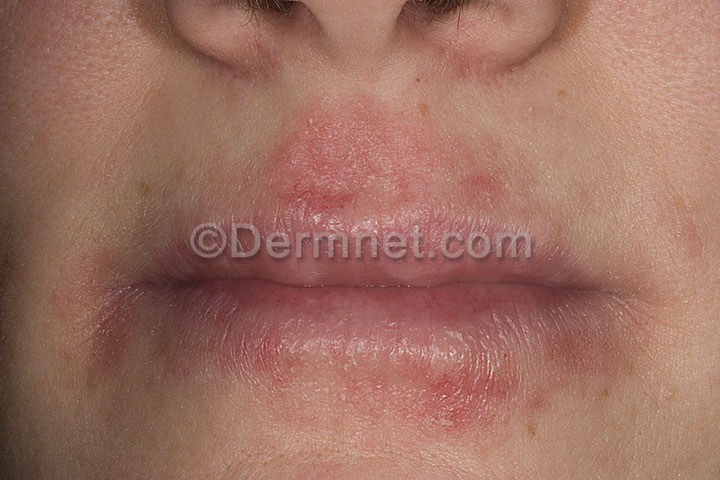
Disease: Atopic Dermatitis Photos